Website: macys
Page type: billing-address
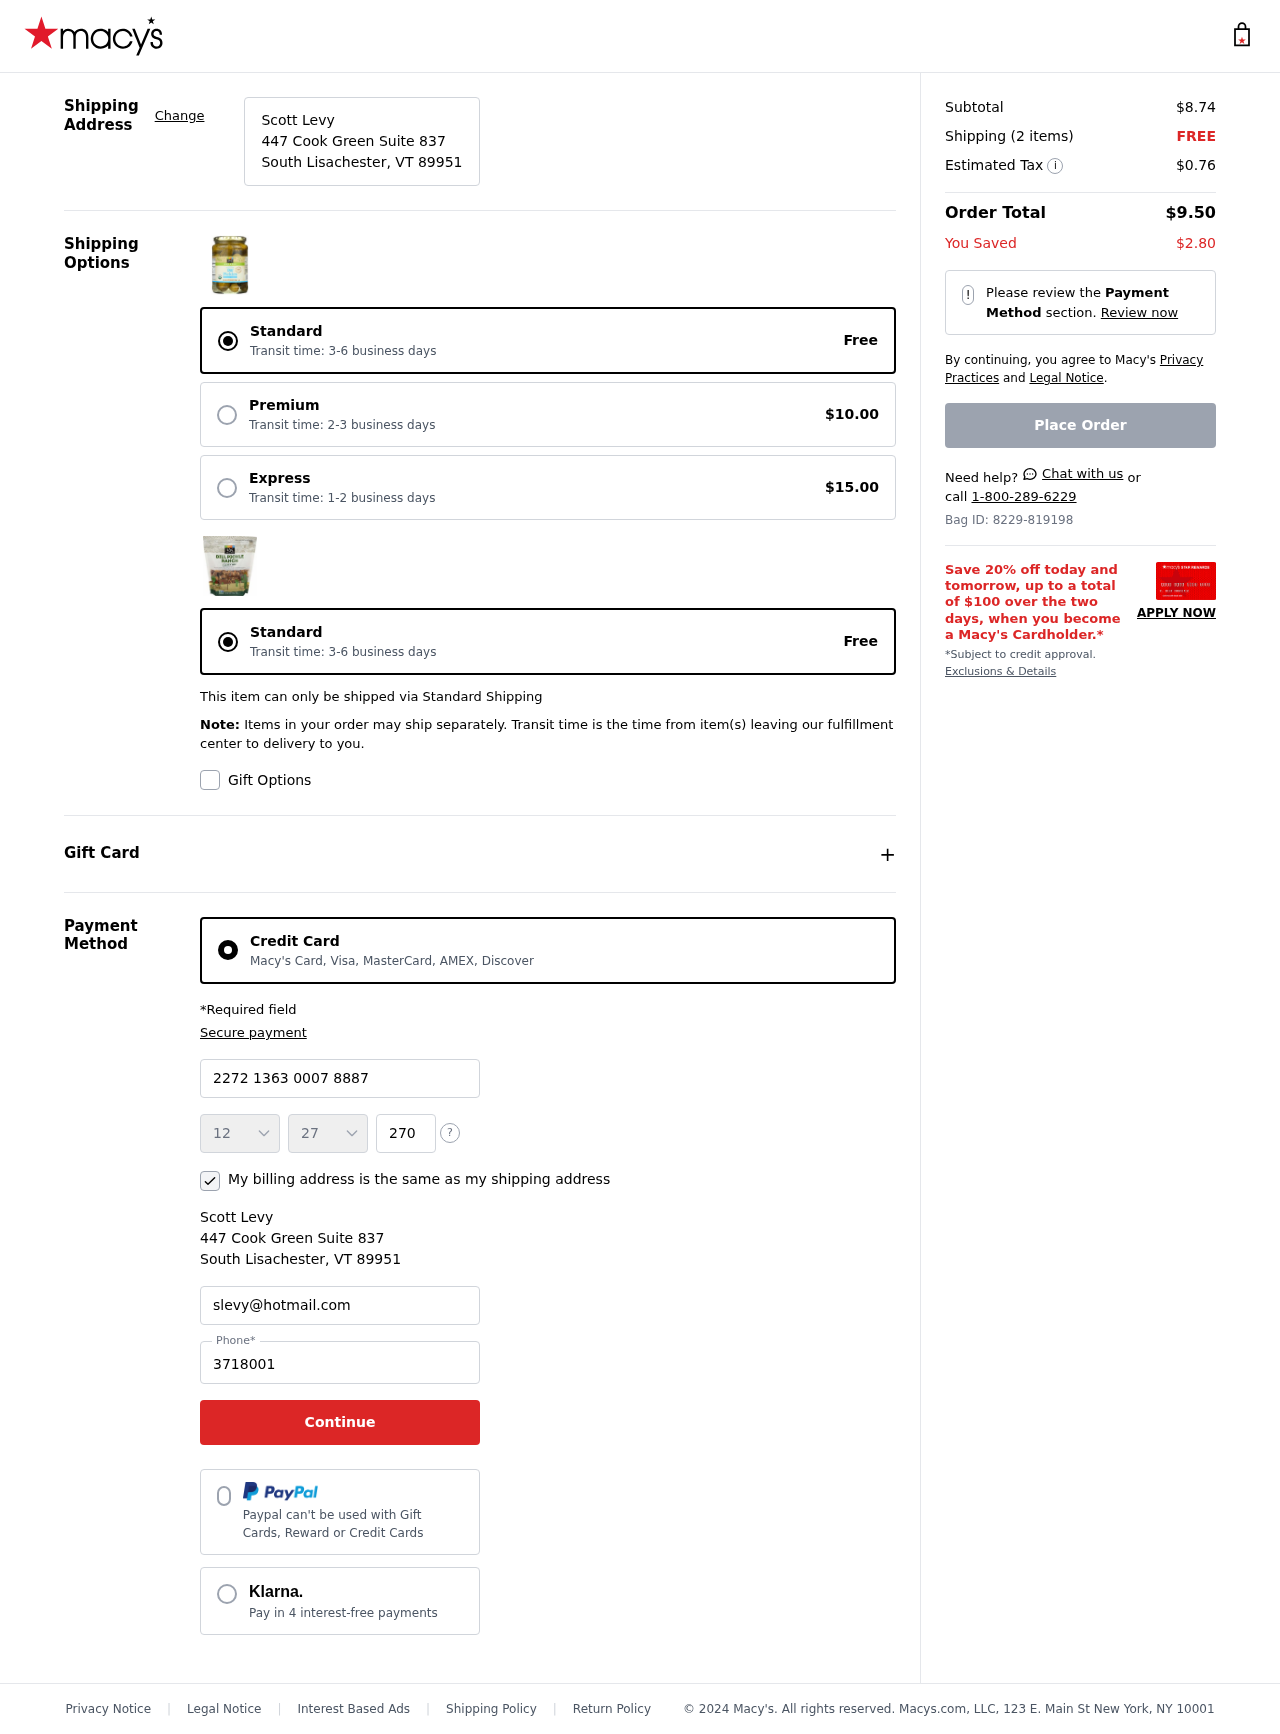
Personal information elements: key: PII_CARD_CVV
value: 270
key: PII_CARD_EXPIRY_MONTH
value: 12
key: PII_CARD_EXPIRY_YEAR
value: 27
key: PII_CARD_NUMBER
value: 2272 1363 0007 8887
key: PII_CITY_STATE_ZIP
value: South Lisachester, VT 89951
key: PII_EMAIL
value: slevy@hotmail.com
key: PII_FULLNAME
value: Scott Levy
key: PII_PHONE
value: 3718001806
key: PII_STREET
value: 447 Cook Green Suite 837
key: PII_FULLNAME2
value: Scott Levy
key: PII_STREET2
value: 447 Cook Green Suite 837
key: PII_CITY_STATE_ZIP2
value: South Lisachester, VT 89951
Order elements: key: ORDER_SUBTOTAL
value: $8.74
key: ORDER_NUM_ITEMS
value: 2
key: ORDER_SHIPPING_COST
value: FREE
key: ORDER_TAX
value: $0.76
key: ORDER_TOTAL
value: $9.50
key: ORDER_SAVINGS
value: $2.80
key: ORDER_ID
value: Bag ID: 8229-819198